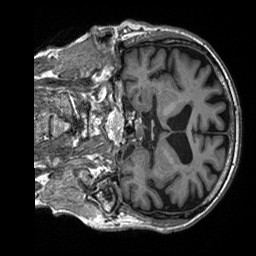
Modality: T1w
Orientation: coronal
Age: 74
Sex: male
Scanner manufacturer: siemens
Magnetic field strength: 3 T
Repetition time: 2.4 s
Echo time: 0.00226 s